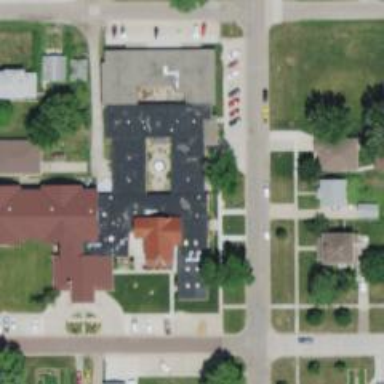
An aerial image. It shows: Nursing home.